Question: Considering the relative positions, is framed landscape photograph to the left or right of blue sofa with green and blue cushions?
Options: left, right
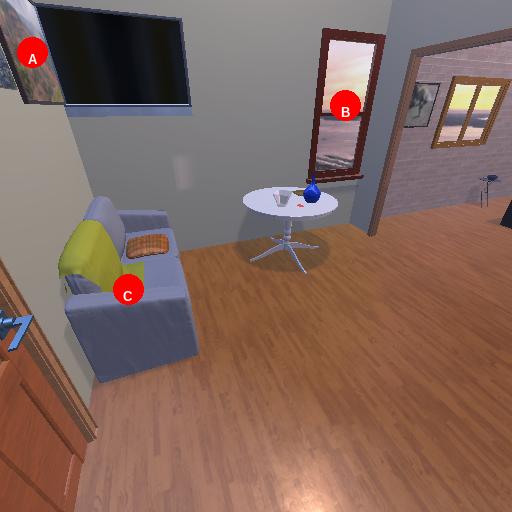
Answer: left